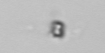
Label: nanoplankton_mix